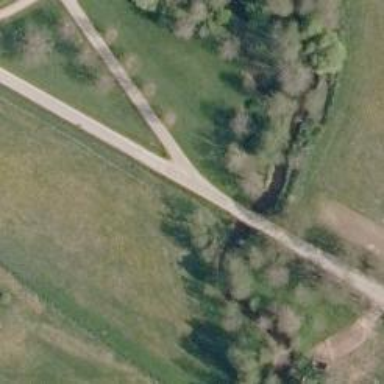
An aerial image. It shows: Residential road with bridge.